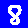
Digit: 8